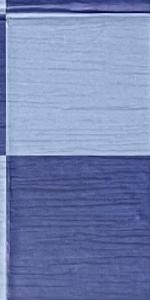
Label: Empty